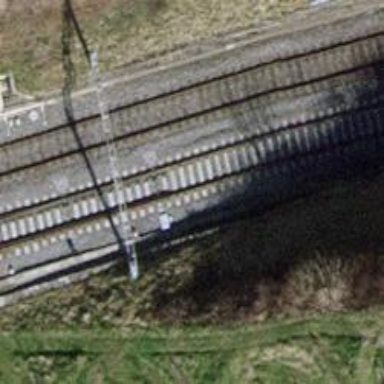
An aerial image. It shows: Railway switch.